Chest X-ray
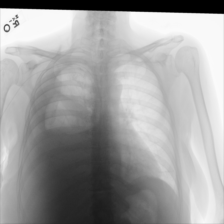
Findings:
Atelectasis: negative
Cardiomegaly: negative
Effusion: positive
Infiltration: negative
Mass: negative
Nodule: negative
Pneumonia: negative
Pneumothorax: negative
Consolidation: negative
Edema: negative
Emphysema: negative
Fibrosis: negative
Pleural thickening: negative
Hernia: negative